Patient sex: M
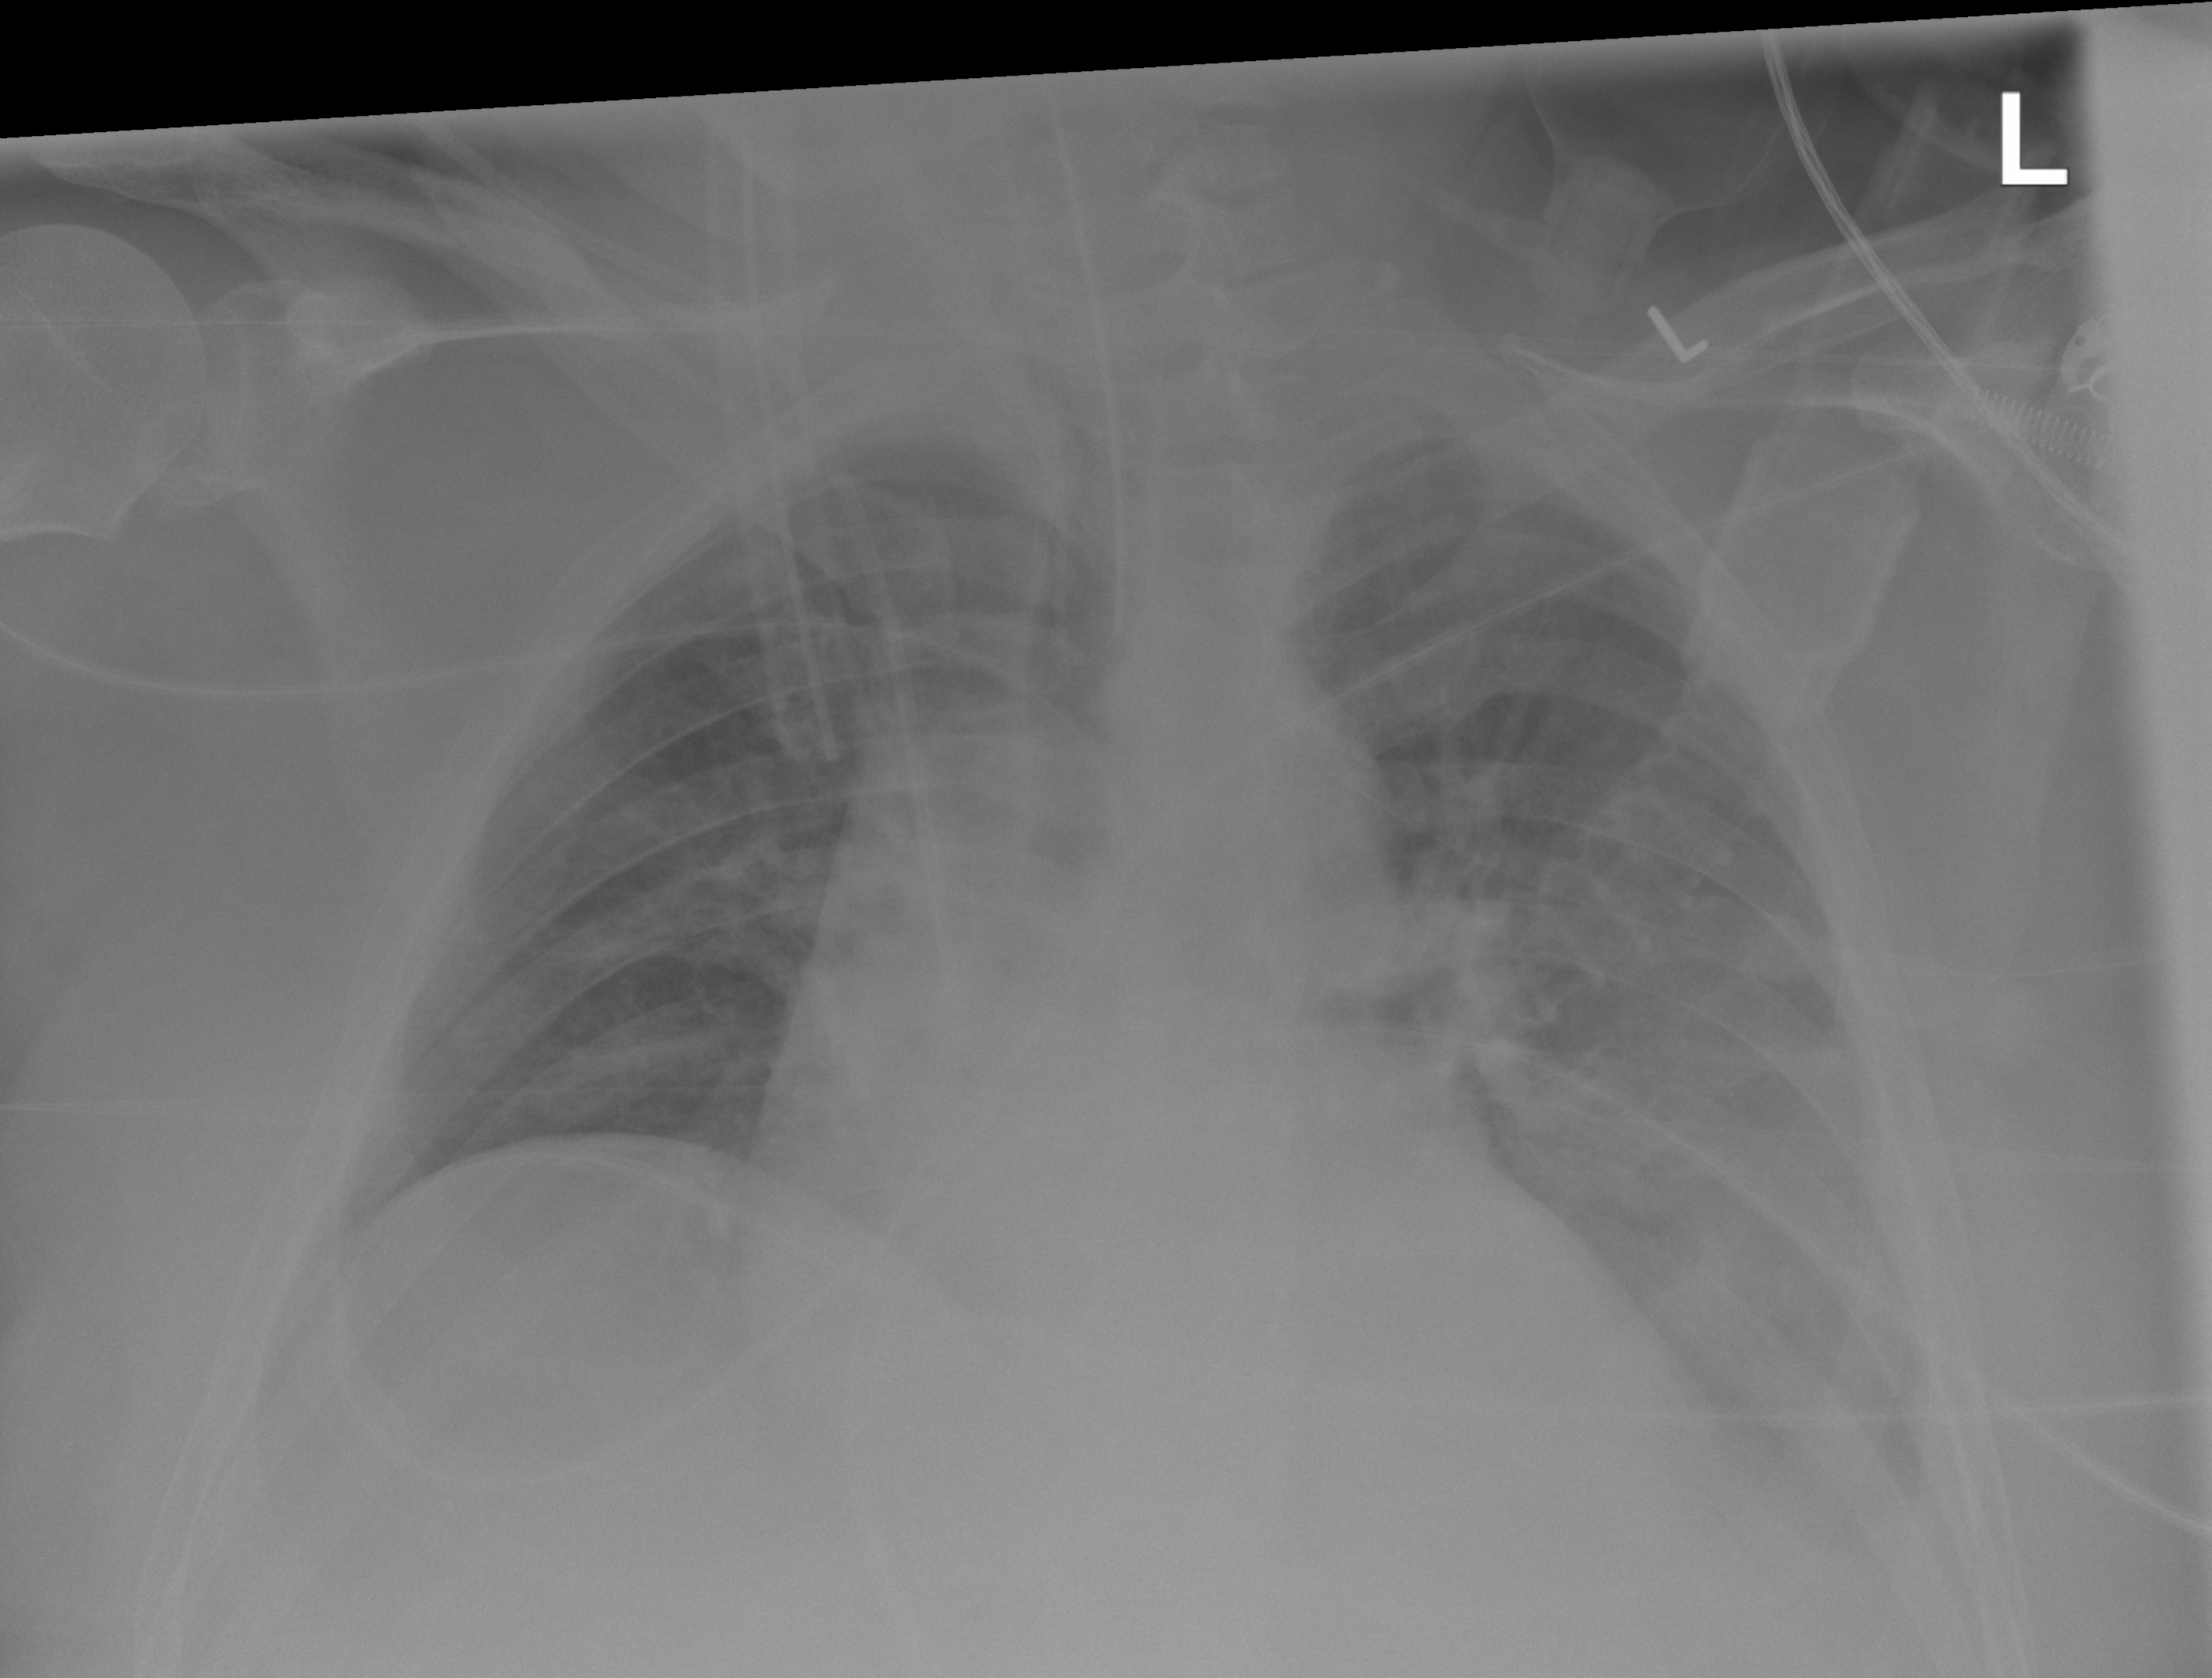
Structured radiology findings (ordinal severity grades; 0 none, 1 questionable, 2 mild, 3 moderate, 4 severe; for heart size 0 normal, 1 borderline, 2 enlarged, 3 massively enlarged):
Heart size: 1
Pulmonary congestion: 0
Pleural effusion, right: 0
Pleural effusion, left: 2
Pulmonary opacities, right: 0
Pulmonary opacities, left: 0
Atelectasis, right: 0
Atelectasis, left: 2